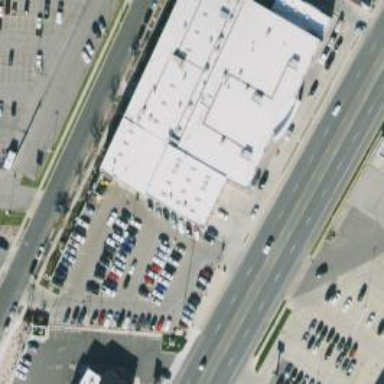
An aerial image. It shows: Retail building housing car shop.